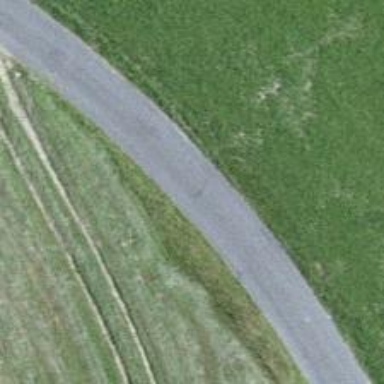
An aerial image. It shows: Unclassified road with asphalt surface.